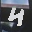
Label: 4